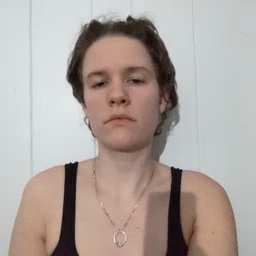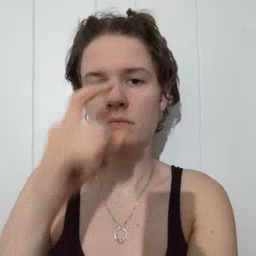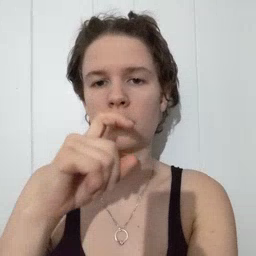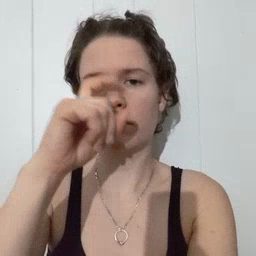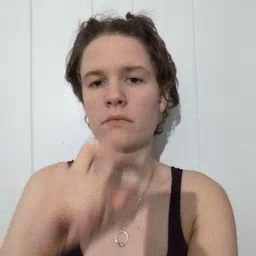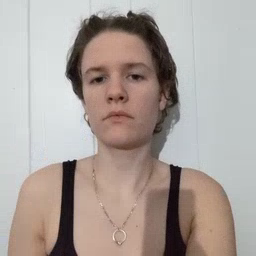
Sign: doll